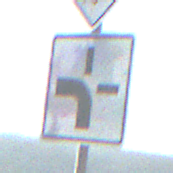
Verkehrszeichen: VerlaufVorfahrtsstrasse1
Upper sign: Vorfahrtsstrasse
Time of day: MorningAfternoon
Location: Outdoor (Nature)
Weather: PartlyCloudy
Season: NotSpecified
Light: Natural